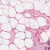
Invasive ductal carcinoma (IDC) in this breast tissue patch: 0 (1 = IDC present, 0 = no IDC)